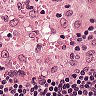
Metastatic tissue present: no